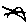
Label: star